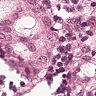
Metastatic tissue present: yes